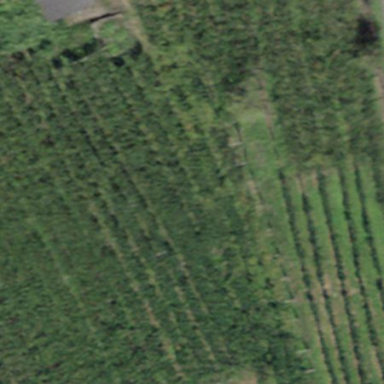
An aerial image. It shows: Vineyard with grape crops.